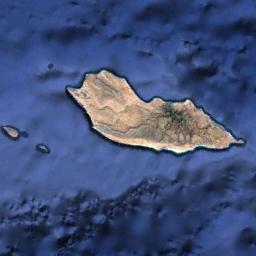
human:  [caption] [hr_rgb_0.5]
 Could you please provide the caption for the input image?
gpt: Irregularly shaped yellow-brown island surrounded by blue sea water .

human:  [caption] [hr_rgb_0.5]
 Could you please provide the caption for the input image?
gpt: The land on the island is rough .

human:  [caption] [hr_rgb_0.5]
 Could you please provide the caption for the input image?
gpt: A big island and two small islands have no vegetation and some ups and downs are on the ocean floor .

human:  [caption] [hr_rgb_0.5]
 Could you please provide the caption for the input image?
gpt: The size of the island is not large .

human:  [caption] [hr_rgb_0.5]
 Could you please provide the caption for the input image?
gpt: The brown island is on a blue sea .